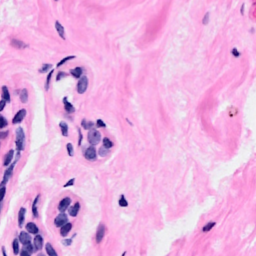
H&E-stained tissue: Breast